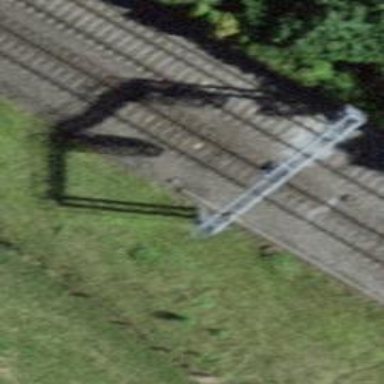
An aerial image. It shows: Railway signal.